Modality: CBCT
Slice 12 of 74
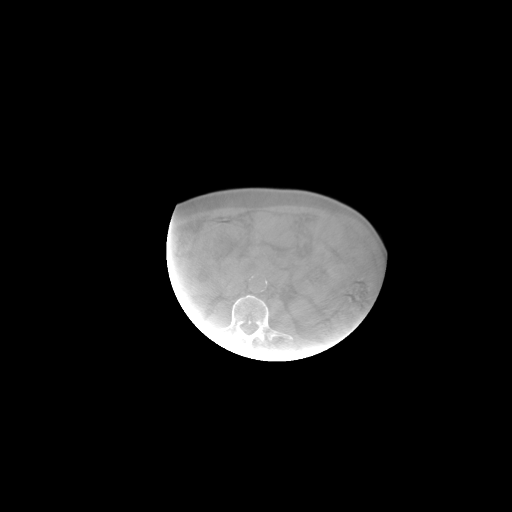